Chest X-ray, PA view. Patient: 37 years old, sex F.
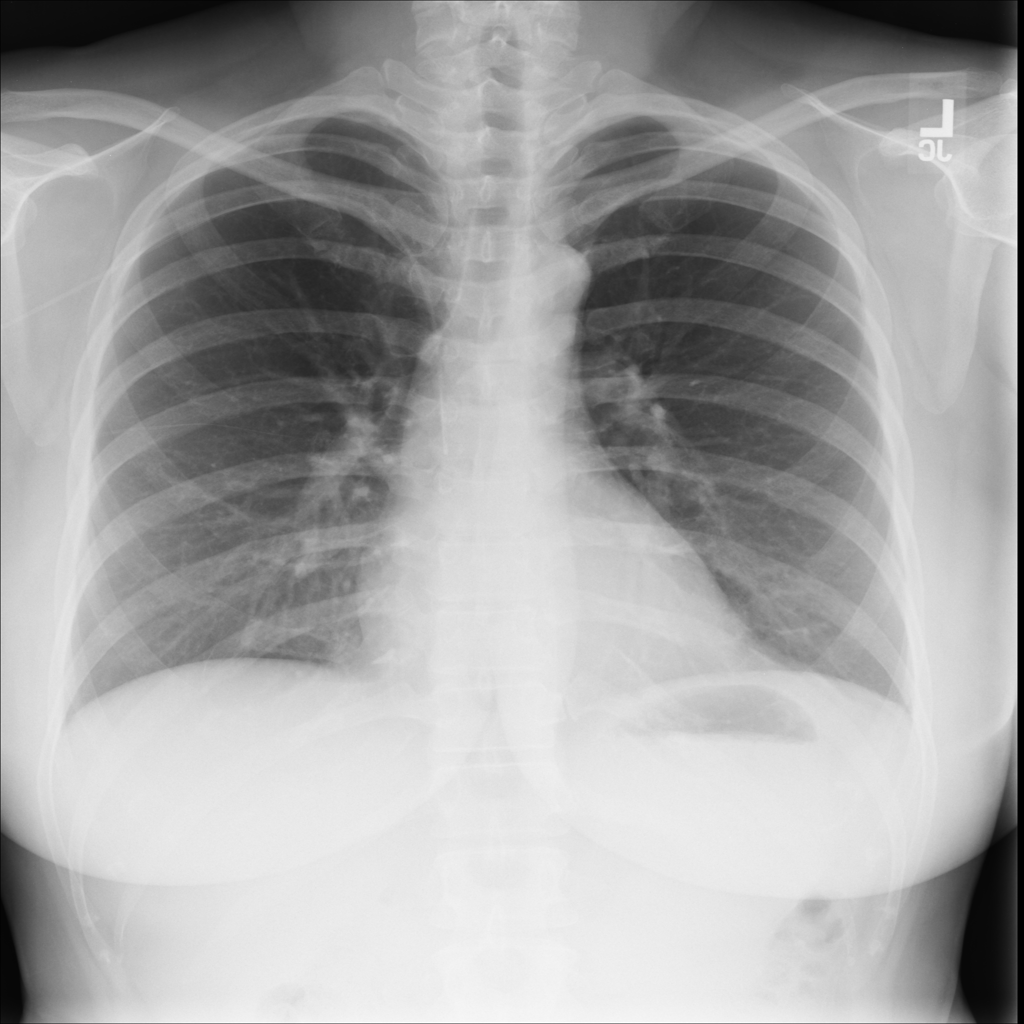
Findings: No Finding